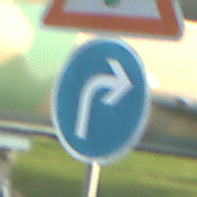
Verkehrszeichen: VorgeschriebeneFahrtrichtungRechts
Zusatzzeichen oben: Lichtzeichenanlage
Umgebung: Outdoor, Special
Tageszeit: SunriseSunset
Wetter: Clear
Licht: Natural
Jahreszeit: NotSpecified
Kontrast: MediumContrast